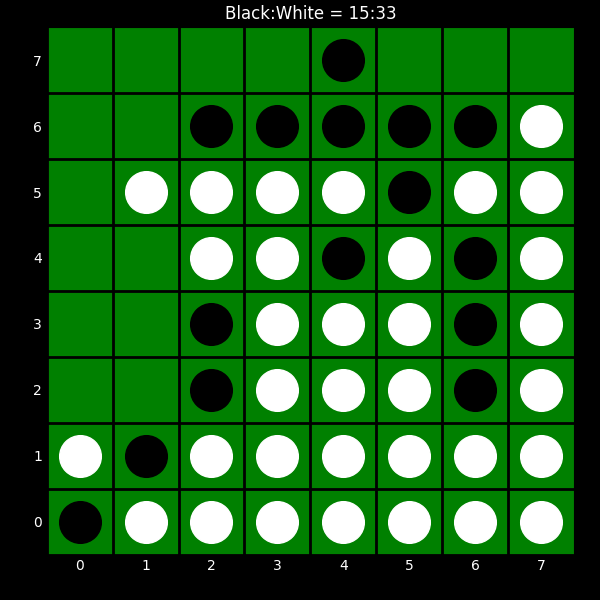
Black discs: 15
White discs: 33